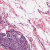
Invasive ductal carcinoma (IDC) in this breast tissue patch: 0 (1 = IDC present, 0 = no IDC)